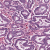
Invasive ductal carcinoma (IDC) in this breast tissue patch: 1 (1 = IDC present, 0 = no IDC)